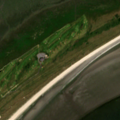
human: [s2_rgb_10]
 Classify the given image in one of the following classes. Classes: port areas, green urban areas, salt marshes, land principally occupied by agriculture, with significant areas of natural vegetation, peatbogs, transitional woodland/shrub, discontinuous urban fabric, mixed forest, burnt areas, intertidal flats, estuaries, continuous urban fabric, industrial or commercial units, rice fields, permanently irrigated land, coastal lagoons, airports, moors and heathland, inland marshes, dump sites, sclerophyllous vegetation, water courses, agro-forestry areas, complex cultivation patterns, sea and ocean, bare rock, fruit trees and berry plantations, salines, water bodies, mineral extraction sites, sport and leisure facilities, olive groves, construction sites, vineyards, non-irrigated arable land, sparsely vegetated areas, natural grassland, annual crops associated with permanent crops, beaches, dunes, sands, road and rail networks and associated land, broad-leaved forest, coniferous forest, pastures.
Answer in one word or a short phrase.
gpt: sport and leisure facilities, beaches, dunes, sands, salt marshes, intertidal flats, sea and ocean